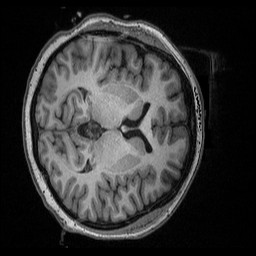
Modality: T1w
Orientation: axial
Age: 21
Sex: female
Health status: ill
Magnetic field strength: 3 T
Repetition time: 2.53 s
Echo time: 0.00331 s